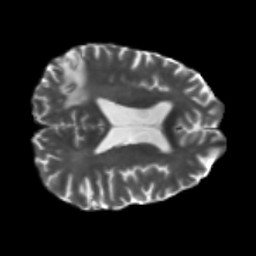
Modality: T2w
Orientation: axial
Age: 62
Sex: male
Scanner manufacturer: siemens
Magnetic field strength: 3 T
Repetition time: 5.25 s
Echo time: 0.08 s